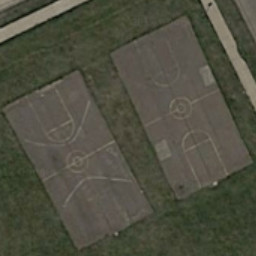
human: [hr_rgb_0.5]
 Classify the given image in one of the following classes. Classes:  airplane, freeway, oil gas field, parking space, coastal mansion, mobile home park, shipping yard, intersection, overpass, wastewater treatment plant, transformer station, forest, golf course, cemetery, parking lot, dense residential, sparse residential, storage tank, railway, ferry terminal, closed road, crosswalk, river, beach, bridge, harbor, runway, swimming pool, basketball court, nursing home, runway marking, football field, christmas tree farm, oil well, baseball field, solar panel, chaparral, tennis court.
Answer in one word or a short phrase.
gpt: basketball court